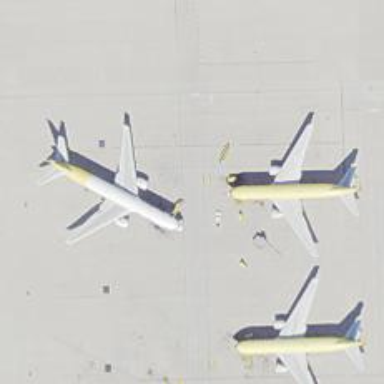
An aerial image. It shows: Image of taxiway at airport.